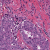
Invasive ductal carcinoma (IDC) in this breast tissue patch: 1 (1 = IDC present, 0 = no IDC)